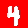
Digit: 4